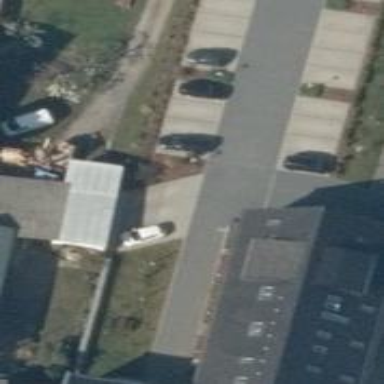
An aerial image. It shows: Asphalt parking aisle road for service vehicles.